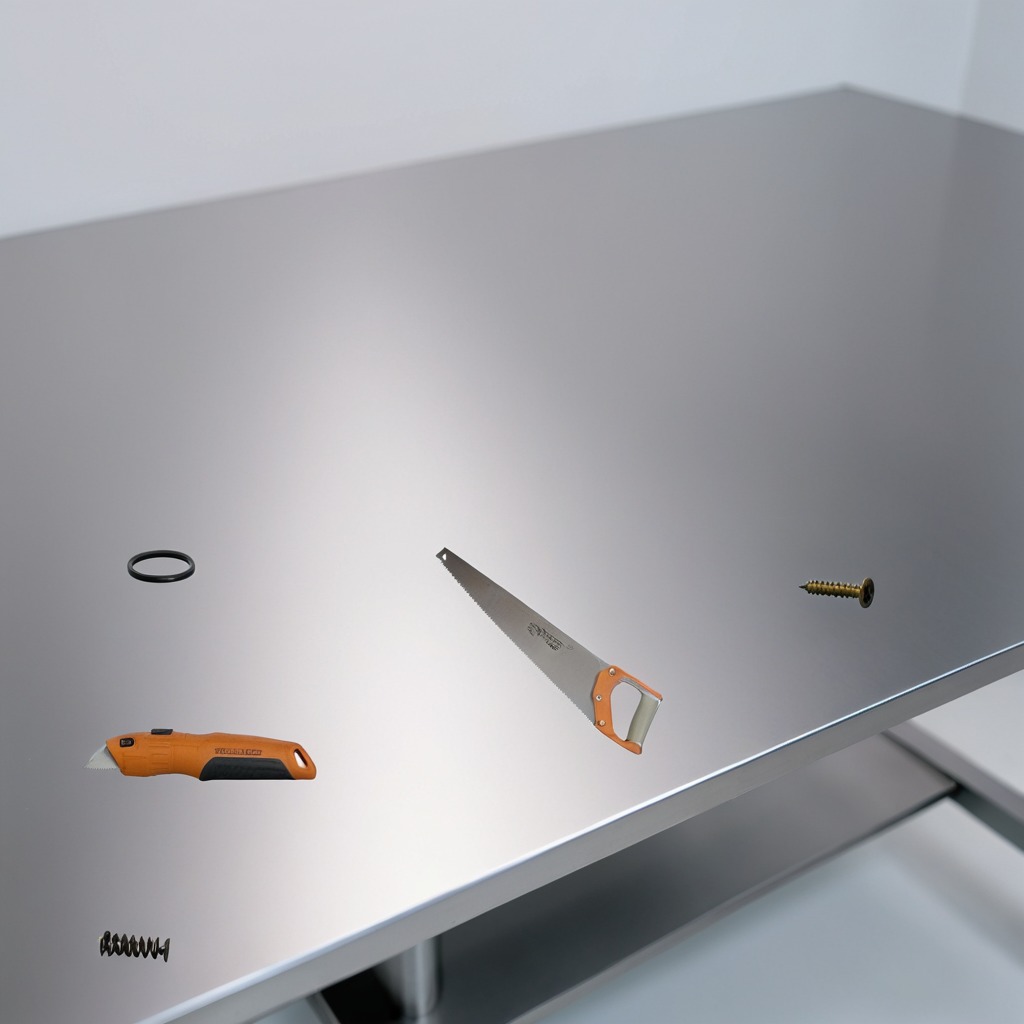
A rubber Oring, a utility knife, a metal machine screw, a coiled metal spring, and a handheld metal saw are lying on the stainless steel table.